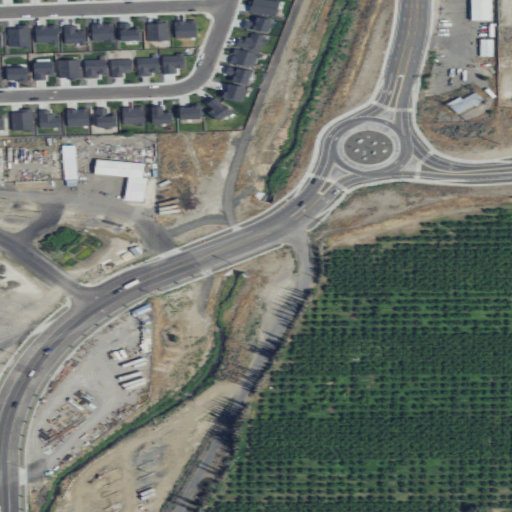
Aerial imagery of valley in Washington named Amon Canyon containing medium intensity development, cultivated crops, low intensity development, high intensity development, open development, and shrub